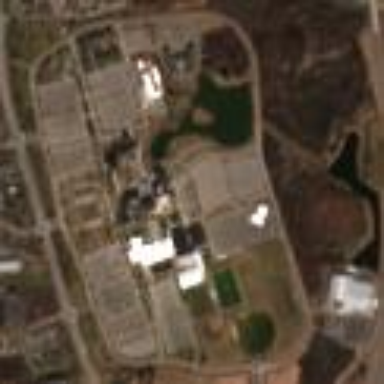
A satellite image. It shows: College or university.